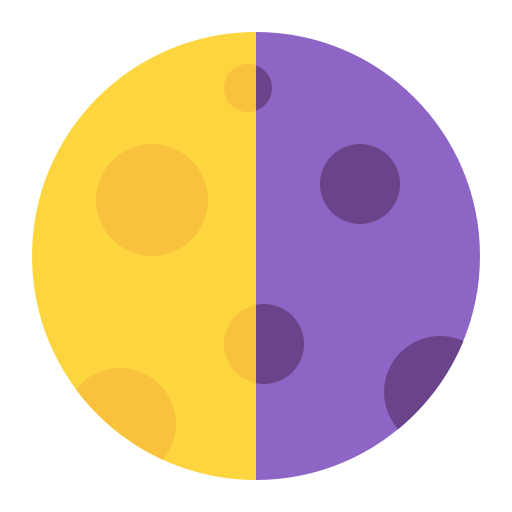
last quarter moon flat